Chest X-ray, AP view. Patient: 5 years old, sex M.
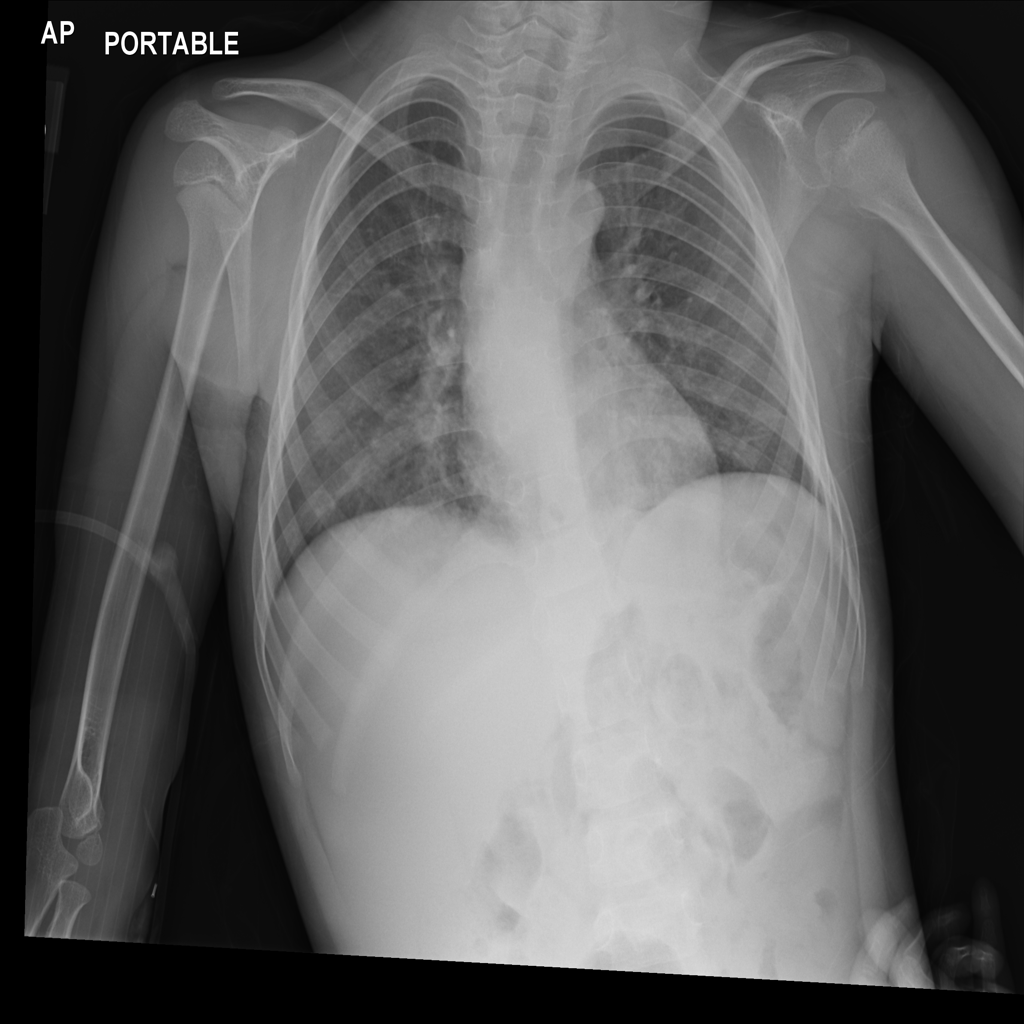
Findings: No Finding